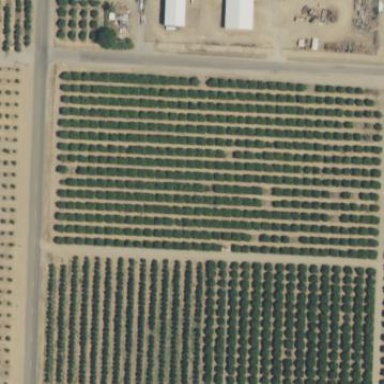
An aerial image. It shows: Orange orchard with rows of orange trees.